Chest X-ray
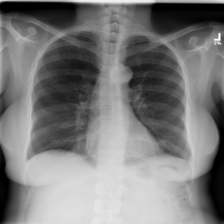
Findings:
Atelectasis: negative
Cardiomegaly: negative
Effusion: negative
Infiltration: negative
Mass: negative
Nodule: negative
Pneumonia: negative
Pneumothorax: negative
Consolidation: negative
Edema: negative
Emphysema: negative
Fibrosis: negative
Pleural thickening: negative
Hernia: negative